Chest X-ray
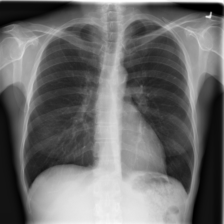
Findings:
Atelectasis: negative
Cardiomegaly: negative
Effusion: negative
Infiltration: negative
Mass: negative
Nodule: negative
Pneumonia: negative
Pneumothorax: negative
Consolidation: negative
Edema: negative
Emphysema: negative
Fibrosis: negative
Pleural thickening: negative
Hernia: negative